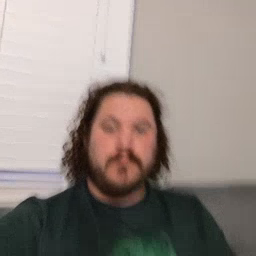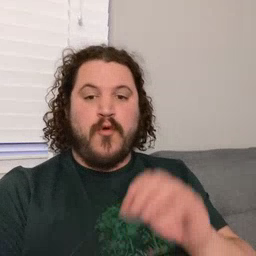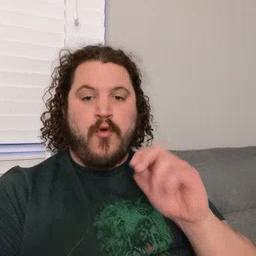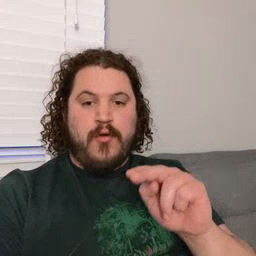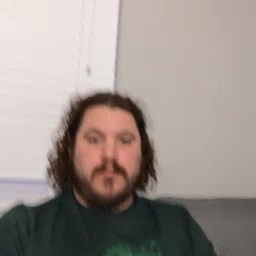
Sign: on